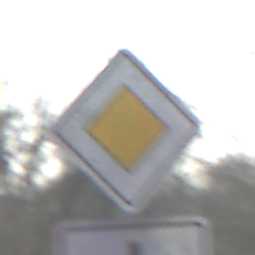
Verkehrszeichen: Vorfahrtsstrasse
Zusatzzeichen unten: VerlaufVorfahrtsstrasse8
Umgebung: Outdoor, Suburban
Tageszeit: MorningAfternoon
Wetter: PartlyCloudy
Licht: Natural
Jahreszeit: NotSpecified
Kontrast: HighContrast